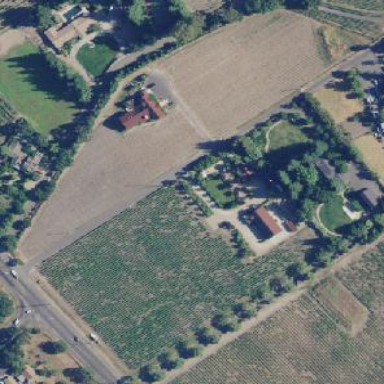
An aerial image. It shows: Vineyard where grapes are grown.